Interaction volume radius: 5 \u00c5
Interaction volume height: 30 \u00c5
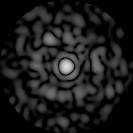
Disorder parameter: 0.8424